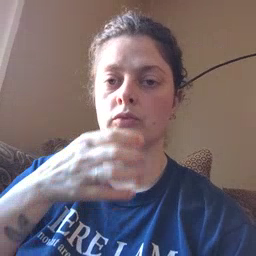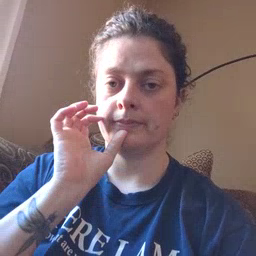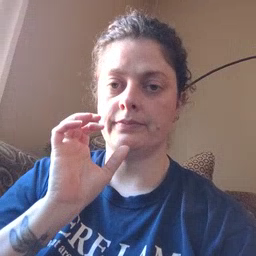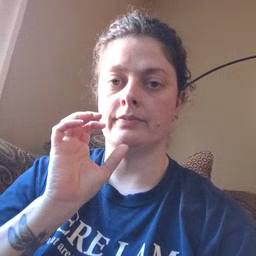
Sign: drink